Question: I've decided to programmatically create my own 'UITableView' separator lines because I need fine control over displaying a separator above and/or below each individual 'UITableViewCell'. My 'tableView' has static cells, so I do not create the separators in 'cellForRowAtIndexPath'. Instead, I have 'property's for each cell and in 'viewDidLoad', I add a top and/or bottom separator as needed. It's working, until I rotate to landscape and then the separator line does not stretch to fill the screen - it of course remains the same width it was when created. I'm not seeing how I can automatically adjust them to fit the width of the screen.
I tried adding Auto Layout constraints (leading, trailing, top/bottom), but for some reason it's not working - the width does not change, but there are no error messages logged to indicate anything is wrong with the constraints. The separator lines also sometimes disappear upon scroll or rotate, and if I comment out the auto layout constraints then they do not disappear.
So how can I make my custom cell separators always stretch to fill the device width upon rotation, and how do I prevent them from disappearing?
If it would be easier/better to create my custom cell separators in a different way, I am willing to do that. I just don't know how this can be done aside from my approach when the cells are static. I considered creating the views in the Storyboard, and setting up the constraints visually, but would that not be the equivalent of what I'm doing programmatically? If they were dynamic cells I would do it in 'cellForRowAtIndexPath'.
'''
//In viewDidLoad:
[self addTopSeparatorForCell:self.myCell];
//Helper method
- (void)addTopSeparatorForCell:(UITableViewCell *)cell {
UIView *topSeparator = [[UIView alloc] initWithFrame:CGRectMake(15, 1, cell.contentView.frame.size.width, 0.5)];
//add CALayer to preserve line separator visibility when row is highlighted
CALayer *backgroundColorLayer = [CALayer layer];
backgroundColorLayer.frame = topSeparator.bounds;
backgroundColorLayer.backgroundColor = [UIColor colorWithWhite:204/255.0f alpha:1].CGColor;
[topSeparator.layer addSublayer:backgroundColorLayer];
[cell.contentView addSubview:topSeparator];
//add auto layout constraints
topSeparator.translatesAutoresizingMaskIntoConstraints = NO;
NSLayoutConstraint *cn = nil;
cn = [NSLayoutConstraint constraintWithItem:topSeparator
attribute:NSLayoutAttributeLeading
relatedBy:NSLayoutRelationEqual
toItem:cell.contentView
attribute:NSLayoutAttributeLeading
multiplier:1.0
constant:15];
[cell.contentView addConstraint:cn];
cn = [NSLayoutConstraint constraintWithItem:topSeparator
attribute:NSLayoutAttributeTrailing
relatedBy:NSLayoutRelationEqual
toItem:cell.contentView
attribute:NSLayoutAttributeTrailing
multiplier:1.0
constant:0];
[cell.contentView addConstraint:cn];
cn = [NSLayoutConstraint constraintWithItem:topSeparator
attribute:NSLayoutAttributeTop
relatedBy:NSLayoutRelationEqual
toItem:cell.contentView
attribute:NSLayoutAttributeTop
multiplier:1.0
constant:1];
[cell.contentView addConstraint:cn];
}
'''

: Thanks to @ user1966109, we've been able to solve the issue with the lines not extending to fill the width, and now they are preserved when highlighting a cell. But one issue still remains that I haven't been able to solve, since I'm not sure why it's occurring. The separator lines disappear after scrolling down the scrolling back up. It's related to the auto layout constraints though because a previous solution which had other issues did not exhibit this problem. Here's the current solution that causes the lines to disappear. I'd appreciate it if someone knows how to prevent this problem (and preserve the other issues already resolved).
'''
[self.cell addConstraints:[NSLayoutConstraint constraintsWithVisualFormat:@"H:|-(15@750)-[myView]-(-47@750)-|" options:0 metrics:0 views:viewsDictionary]];
[self.cell addConstraints:[NSLayoutConstraint constraintsWithVisualFormat:@"V:[myView(2)]-(-2@750)-|" options:0 metrics:0 views:viewsDictionary]];
'''
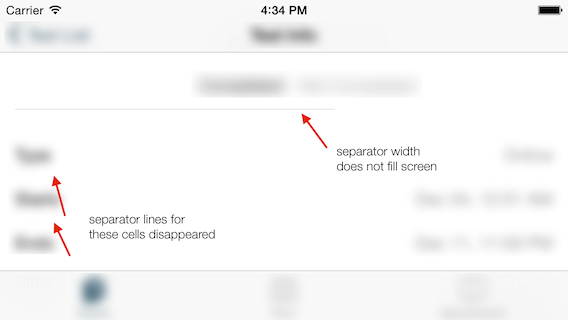
Answer: With the initial help of user1966109, I have figured out constraints that address all of the problems and are working well:
'''
[cell addConstraint:[NSLayoutConstraint constraintWithItem:imageView
attribute:NSLayoutAttributeLeading
relatedBy:NSLayoutRelationEqual
toItem:cell
attribute:NSLayoutAttributeLeading
multiplier:1.0
constant:indent]];
[cell addConstraint:[NSLayoutConstraint constraintWithItem:imageView
attribute:NSLayoutAttributeTrailing
relatedBy:NSLayoutRelationEqual
toItem:cell
attribute:NSLayoutAttributeTrailing
multiplier:1.0
constant:0.0]];
[cell addConstraints:[NSLayoutConstraint constraintsWithVisualFormat:@"V:|[imageView(0.5)]" options:0 metrics:0 views:viewsDictionary]];
'''